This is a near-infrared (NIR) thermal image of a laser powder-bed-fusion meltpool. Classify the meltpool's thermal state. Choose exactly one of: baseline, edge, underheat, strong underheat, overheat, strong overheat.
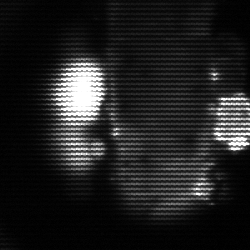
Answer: strong underheat